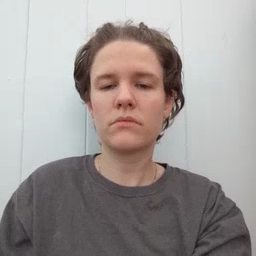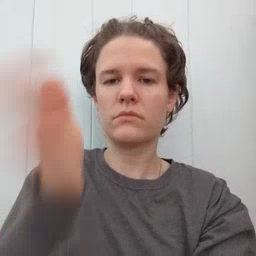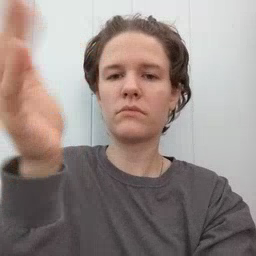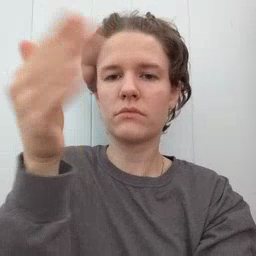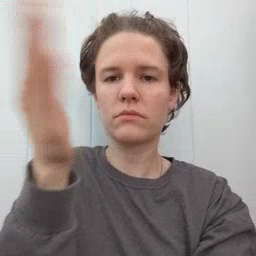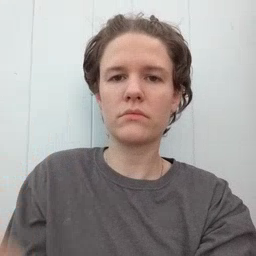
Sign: flag